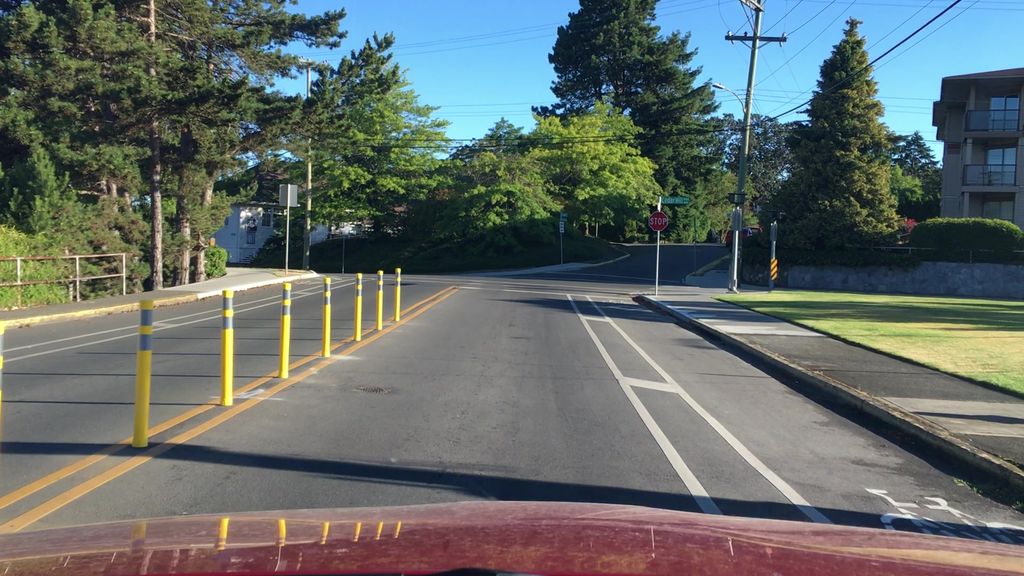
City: victoria